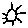
Label: sun